Current action and preconditions to check: trajectory_clear

Your task: For each precondition in the list above, predict whether it will hold at this action.

Consider the current scene as observed from the mobile robot's camera, and analyze the predicted future states of all dynamic agents (e.g., people, animals, vehicles, or any moving entities) within the NEXT SECOND.

IMPORTANT: Only answer "very likely" if you are absolutely certain—based on strong, clear evidence—that a dynamic agent will violate the precondition in the predicted future state. Do NOT answer "very likely" for unlikely, ambiguous, or low-probability risks.

Ask yourself for each precondition: Is there a high probability, with clear and convincing evidence, that the predicted future states of any dynamic agent will interfere with the predicted future state of the currently executing action within the NEXT SECOND, causing that precondition to fail?

Assess the risk level based on these predictions. Use "likely" or "very likely" if motions create a clear risk of interference.

Use "neutral" or "improbable" if agents are nearby but their predicted paths are clearly diverging or non-conflicting.

Failure Risk Categories: "very improbable", "improbable", "neutral", "likely", "very likely"

Answer Format: Output ONLY the probability_of_failure value from these categories: "very improbable", "improbable", "neutral", "likely", "very likely"

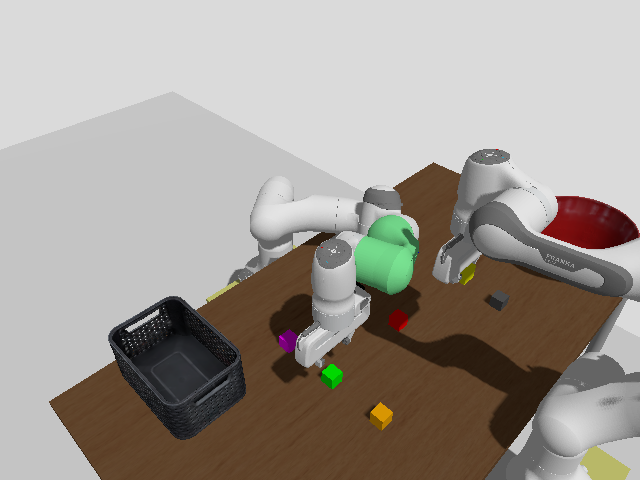

Answer: very improbable